Question: Hi i have yearly data from 2010 to 2050.
i am trying make line plot so that my x-axis start from 2010 and end in 2050 showing 5 years interval i e i want x-axis break as ( 2010, 2015, 2020,....,2045,2050). Unfortunately it starts from 2013 and end at 2048. why ? how to fix this ?
my data, code and result image are below.
'''
plot1<- ggplot(test, aes(yr, y=value)) +
geom_line()+
scale_x_date(breaks = date_breaks("5 year"),labels=date_format("%Y")) +
scale_y_continuous(breaks=seq(-4,6, by=1))
plot1
'''
DATA
'''
dput(test)
structure(list(value = c(2.47099989218436, 3.09640452148661,
1.32121989082519, 0.742309399667898, 0.180070229458727, 2.2475619117108,
0.606470664265897, 2.12742331755353, 2.73894680327422, 2.22368873465667,
1.58381022102847, 2.10136510397371, 1.74582199030396, 2.21689521610787,
2.51618709804907, 1.87243814589322, 1.92029935267449, 1.79383249007138,
0.537680017904451, 1.2415782984683, 3.62075008273724, 4.50975793125965,
3.70660640492563, 4.16317150909305, 2.24008439109747, 2.24587596633027,
3.63019754286973, 4.28513572439197, 3.61013179034863, 4.20010027834161,
2.06766292535187, 4.34833637648799, 5.71460894423653, 4.12185659615561,
3.93305702163007, 3.29384139246081, 3.2915580598453, 4.21009646693621,
4.32889796119913, 4.99213117815761), yr = structure(c(14610,
14975, 15340, 15706, 16071, 16436, 16801, 17167, 17532, 17897,
18262, 18628, 18993, 19358, 19723, 20089, 20454, 20819, 21184,
21550, 21915, 22280, 22645, 23011, 23376, 23741, 24106, 24472,
24837, 25202, 25567, 25933, 26298, 26663, 27028, 27394, 27759,
28124, 28489, 28855), class = "Date")), .Names = c("value", "yr"
), class = "data.frame", row.names = c(NA, 40L))
'''

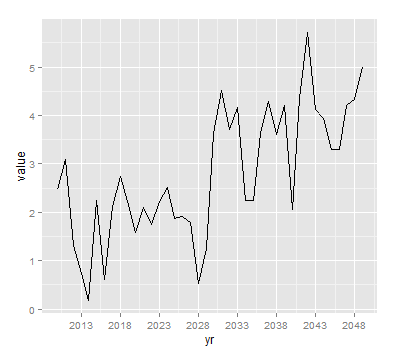
Answer: If you know exactly where you want your break values to be, then just tell 'ggplot'
'''
plot1<- ggplot(test, aes(yr, y=value)) +
geom_line()+
scale_x_date(breaks = seq(as.Date("2010-01-01"), as.Date("2050-12-31"), by="5 years"),
labels=date_format("%Y")) +
scale_y_continuous(breaks=seq(-4,6, by=1))
'''